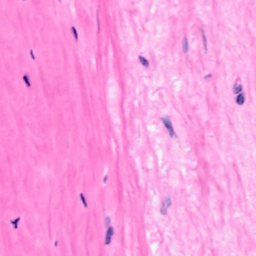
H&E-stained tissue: Breast